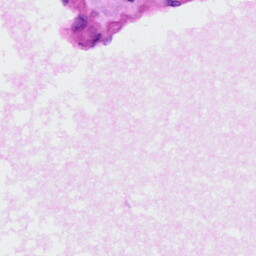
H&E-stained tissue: Ovarian